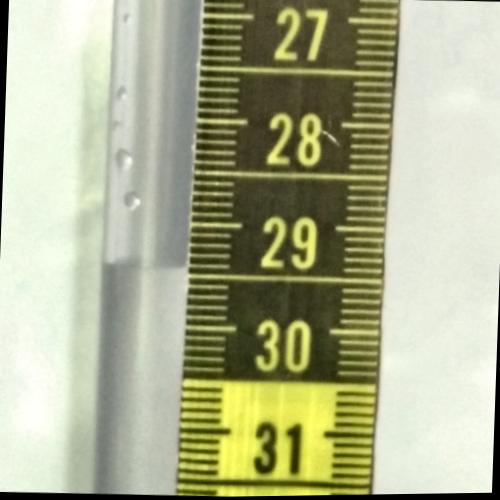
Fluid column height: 29.4 cm